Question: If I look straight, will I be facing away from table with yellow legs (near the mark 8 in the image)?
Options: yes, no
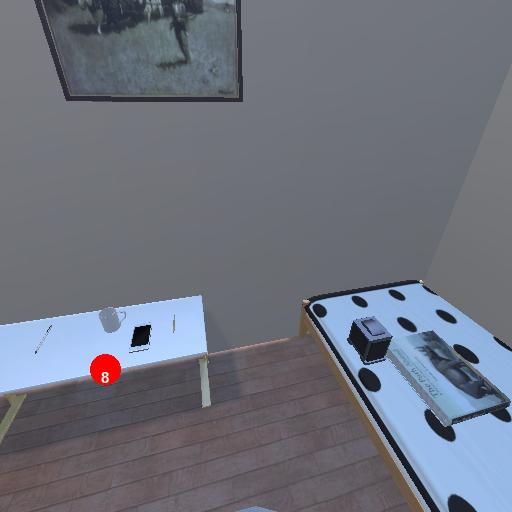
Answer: yes